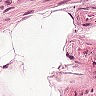
Metastatic tissue present: no